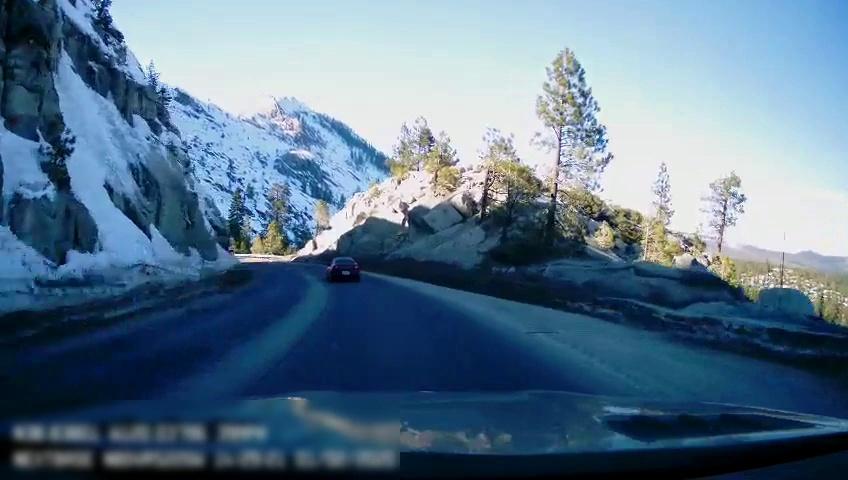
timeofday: Day
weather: Sunny
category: Drivable Space
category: Vehicles | Car
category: Lanes | Opposite Lane
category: Lanes | Opposite Lane
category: Lanes | Current Lane